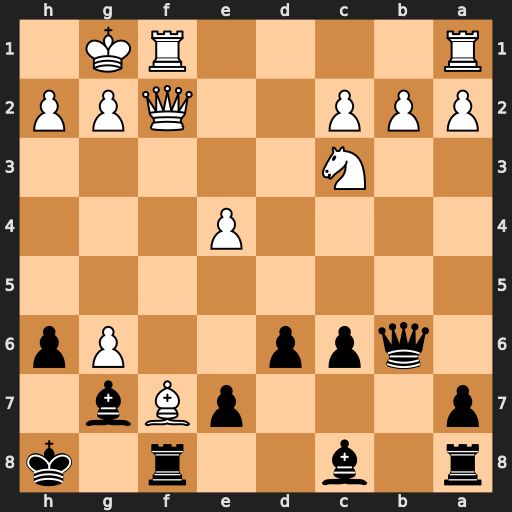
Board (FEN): r1b2r1k/p3pBb1/1qpp2Pp/8/4P3/2N5/PPP2QPP/R4RK1
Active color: b
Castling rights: -
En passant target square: -
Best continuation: Bd4 Qxd4+ Qxd4+